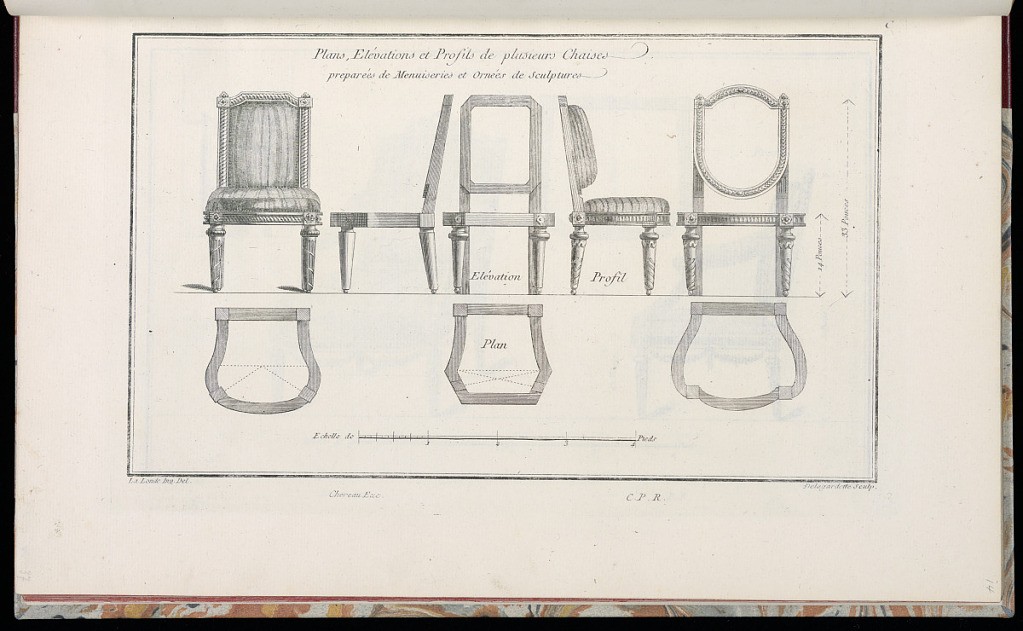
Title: Plans, Elévations, et Profils de plusieurs Chaises
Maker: Richard de Lalonde, French, active 1780–96
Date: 1775-1788
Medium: Etching on off-white laid paper
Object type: Print
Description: Plans, elevations, and profiles of armless chairs. The chair frames are decorated with ornament motifs including rosettes, piastre, bound fluting. The plate is signed and numbered.